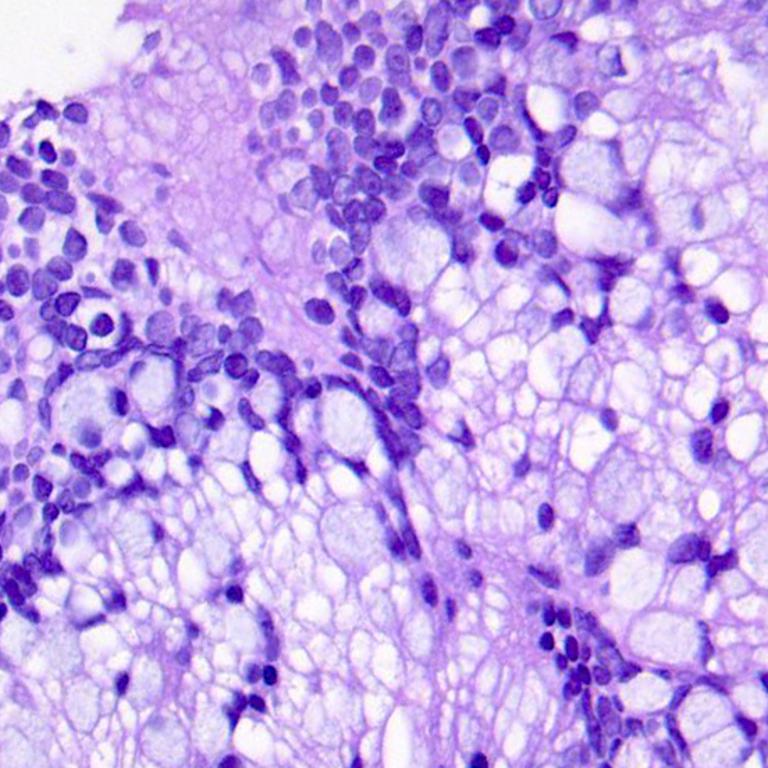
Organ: colon
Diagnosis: adenocarcinomas